Interaction volume radius: 5 \u00c5
Interaction volume height: 15 \u00c5
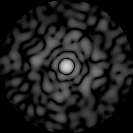
Disorder parameter: 0.8047